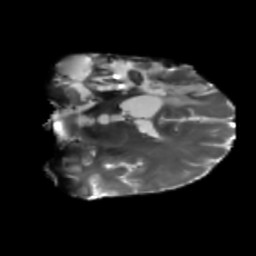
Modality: T2w
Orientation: coronal
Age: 46
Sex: male
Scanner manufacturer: siemens
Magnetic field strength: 3 T
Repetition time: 5.25 s
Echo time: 0.08 s